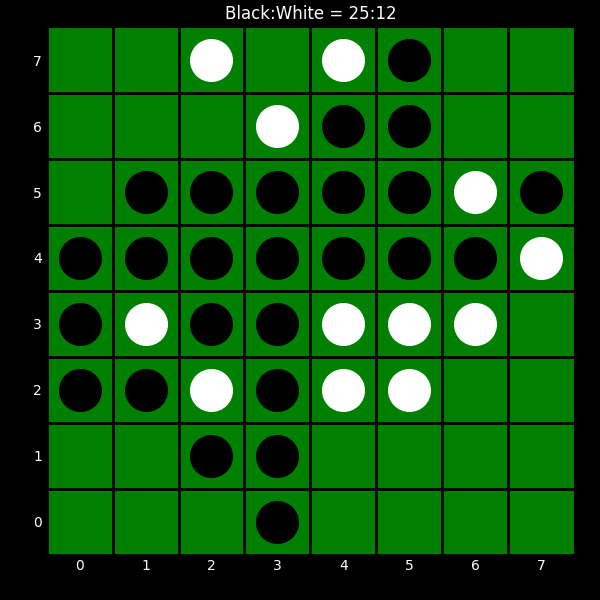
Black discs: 25
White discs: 12